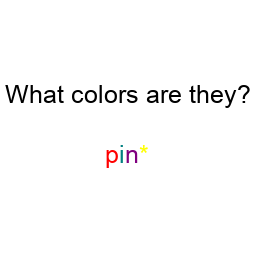
Color: red, teal, purple, yellow
Color name shown: pink
Background color: white
Question text color: black